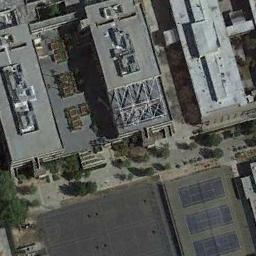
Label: tennis_court